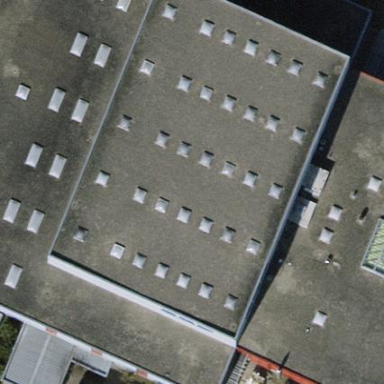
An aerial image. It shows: Transportation building with grey gravel roof.